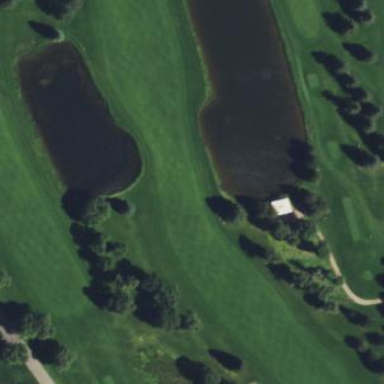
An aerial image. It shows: Grassy area designated as golf fairway.